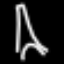
Label: The Eiffel Tower